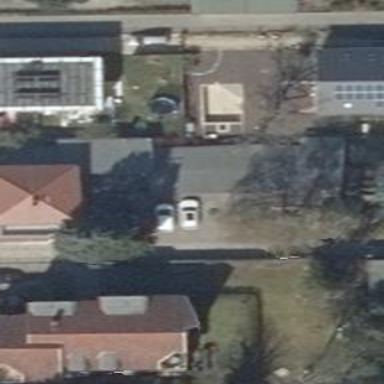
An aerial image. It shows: Simple house.